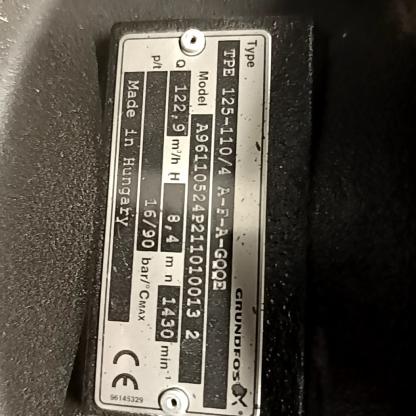
Klasa: tabliczka-znamionowa